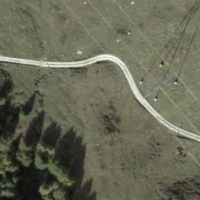
EUNIS habitat code: 26
Species observed at this site:
Botrychium lunaria